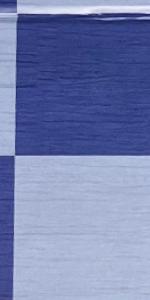
Label: Empty